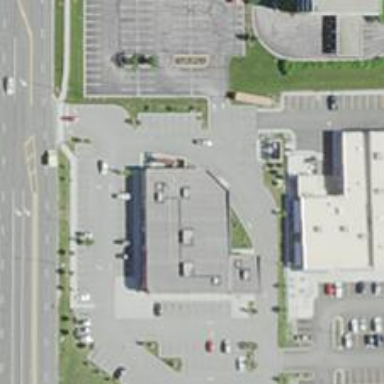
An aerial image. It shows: Pharmacy providing healthcare services.